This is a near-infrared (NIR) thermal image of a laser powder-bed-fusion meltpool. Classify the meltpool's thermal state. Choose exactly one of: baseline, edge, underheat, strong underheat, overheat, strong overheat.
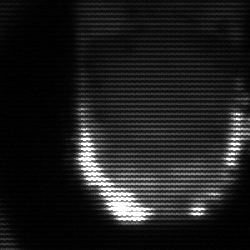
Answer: baseline